Question: I am trying to have two different fill colors for each US state based on two different columns of my dataset. For this, I am using the counties and coloring half of them which are below the state centroid based on 'Qt' column and another half based on 'Apo'.
This is my data:
'''
read.table(text = "State Apo Qt
NJ 1 10
MO 2 20
SD 3 30
NY 4 40
FL 5 50
OK 6 60
NE 7 70
KY 8 80
ME 9 90
CA 10 100
NC 11 110
MA 12 120
CT 13 140", header = T, stringsAsFactor = F) -> ex1
'''
Here I am getting the US maps (with and without counties). Then, I join the county map with my dataset based on comparing the centroid of each county to its corresponding state (to decided whether to join 'Apo' or 'Qt').
'''
library(tidyverse)
library(usmap)
library(RColorBrewer)
#preparing data for join
ex1 %>%
pivot_longer(-State) -> ex_1_long
# geo dataset of US states map and US counties map
us <- usmap::us_map()
usc <- usmap::us_map(regions = "counties")
## creating a polygon dataframe with counties and values from my dataset
## (lower half of the state gets Apo and upper half gets Qt)
usc %>%
# getting counties centroid
group_by(full, county) %>%
mutate(county.y.center = mean(range(y))) %>%
# getting states centroid
group_by(full) %>%
mutate(state.y.center = mean(range(y))) %>%
# deciding whether to have Apo or Qt by comparing State and County centroids
mutate(var = ifelse(state.y.center > county.y.center, "Apo", "Qt")) %>%
left_join(ex_1_long, ., by = c("State" = "abbr", "name" = "var")) %>%
pivot_wider(names_from = "name", values_from = "value") -> usc_map_ex
'''
Then, I use 'usc_map_ex' for plotting and deciding the fill colors.
'''
## a color pallete
## I want the lower half (Apo) to have a shade of blue and upper half to be in Greens
mcolor <- c(colorRampPalette(brewer.pal(3, "Greens"))(3),
colorRampPalette(brewer.pal(3, "Blues"))(3))
## plot
ggplot() +
# polygon for Qt
geom_polygon(data = {usc_map_ex %>% filter(is.na(Apo))},
aes(x,y, group = group, fill = (Qt), color = "")) +
# polygon for Apo (multiplyong by three to have a different range of values than Qt)
geom_polygon(data = {usc_map_ex %>% filter(is.na(Qt))},
aes(x,y, group = group, fill = (Apo)*3, color = "")) +
# adding the outline of each state
geom_polygon(data = us,
aes(x,y, group = group), fill = NA, color = "black") +
# removing the outline of counties
scale_colour_manual(values = 'transparent', guide = "none") +
# custom fill gradient to have different shades of colors for each variable
scale_fill_gradientn(name = "test",
breaks = c(0,5,15, 20, 270, 540),
labels = c(0,5,15, 7, 90, 180),
values = c(0,5,15, 20, 270, 540) / 540,
#limits = c(0, 540),
colors = mcolor,
guide = guide_colorbar(barwidth = 0.8, barheight = 18),
trans = "log") +
theme_void()
'''

<URL>
As you can see, I only have the shade of blue. I thought by adding 'values' argument to 'scale_fill_gradientn' I can get it to have the desired colors for the intended values, but I cannot get it to work. How can I assign the colors from my palette explicitly?
I am definitely open to a better solution altogether which would achieve the final plot (coloring each half of the states according to a different column).
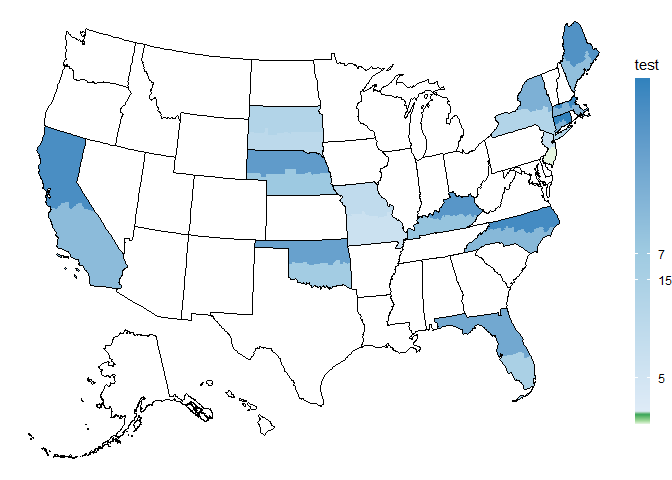
Answer: Here is an option without changing too much your code. I would divide the 'Apo' by 3 instead of multiplying, like so all 'Apo' are <5 and 'Qt'>10:
'''
> unique(usc_map_ex$Qt)
[1] NA 10 20 30 40 50 60 70 80 90 100 110 120 140
> unique(usc_map_ex$Apo)/3
[1] <PHONE> NA <PHONE> <PHONE> <PHONE> <PHONE> 2.<PHONE> 2.<PHONE> 2.<PHONE> 3.<PHONE> 3.<PHONE> 3.<PHONE> 4.<PHONE> 4.<PHONE>
'''
Then for the plot itself perhaps solid colors would be better than the palette so I just set the color to the last of your 'brewer.pal()' call.
'''
mcolor <- c(rep("#31A354", 3), rep("#3182BD", 3))
## plot
ggplot() +
# polygon for Qt
geom_polygon(data = {usc_map_ex %>% filter(is.na(Apo))},
aes(x,y, group = group, fill = (Qt), color = "")) +
# polygon for Apo (multiplyong by three to have a different range of values than Qt)
geom_polygon(data = {usc_map_ex %>% filter(is.na(Qt))},
aes(x,y, group = group, fill = (Apo)/3, color = "")) +
# adding the outline of each state
geom_polygon(data = us,
aes(x,y, group = group), fill = NA, color = "black") +
# removing the outline of counties
scale_colour_manual(values = 'transparent', guide = "none") +
# custom fill gradient to have different shades of colors for each variable
scale_fill_gradientn(name = "test",
breaks = c(1,5,10, 50),
colors = mcolor,
guide = guide_colorbar(barwidth = 0.8, barheight = 18),
trans = "log") +
theme_void()
'''
<URL>
### Update with color shade
If you want the color shade from your code you would need to reverse order ('rev'). Currently the greens are going light to dark then blues light to dark again. By reversing the order of the greens, your color vector become dark green to light green/blue to dark blue.
Plus I don't think you need the 'colorRampPalette' as the 3 colors are already a palette. New color vector :
'''
mcolor <- c(rev(brewer.pal(3, "Greens")), brewer.pal(3, "Blues"))
'''
<URL>
### Update 2 reverse order:
This way is probably best to highlight your data. By reverting the second set so the extreme value are in the darkest colors rather than light. (keep in mind that there is a little bias for the "Qt" as the 1 on the scale is effectively 13 for Qt value but that remain the lowest one therefore light color).
'''
ggplot() +
# polygon for Qt
geom_polygon(data = {usc_map_ex %>% filter(is.na(Apo))},
aes(x,y, group = group, fill = (Qt), color = "")) +
# polygon for Apo (multiplyong by three to have a different range of values than Qt)
geom_polygon(data = {usc_map_ex %>% filter(is.na(Qt))},
aes(x,y, group = group, fill = rev(Apo), color = "")) +
# adding the outline of each state
geom_polygon(data = us,
aes(x,y, group = group), fill = NA, color = "black") +
# removing the outline of counties
scale_colour_manual(values = 'transparent', guide = "none") +
# custom fill gradient to have different shades of colors for each variable
scale_fill_gradientn(name = "test",
breaks = c(1, 4,9, 13,25, 50, 100),
labels = c(13, 10,5, 1,25, 50, 100),
colors = mcolor,
guide = guide_colorbar(barwidth = 0.8, barheight = 18),
trans = "log") +
theme_void()
'''
<URL>